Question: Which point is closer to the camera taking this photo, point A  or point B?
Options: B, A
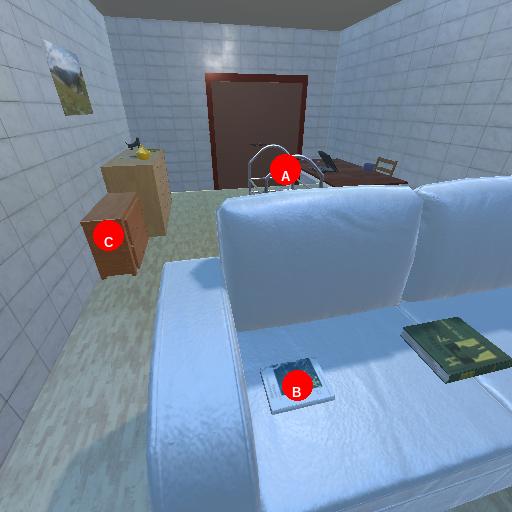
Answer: B